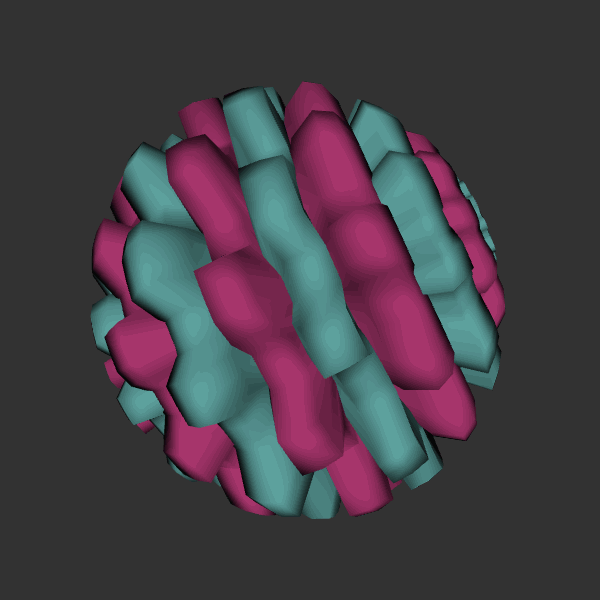
Background: dark